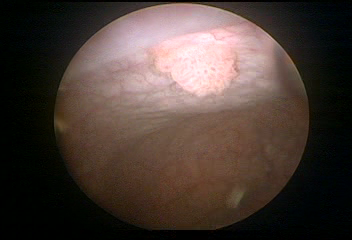
Modality: WLC
Class: Malignant
Subclass: HighGradePapillary
Lesion: L3
Stage: Ta
Morphology: Papillary
Bladder cancer association: Yes
Annotated structures: Tumor